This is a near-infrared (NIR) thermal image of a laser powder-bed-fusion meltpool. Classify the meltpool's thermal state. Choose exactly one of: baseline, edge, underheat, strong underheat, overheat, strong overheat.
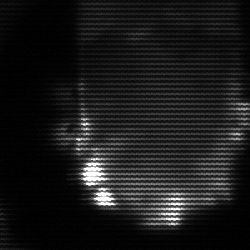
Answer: baseline